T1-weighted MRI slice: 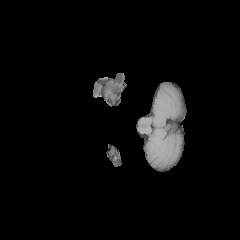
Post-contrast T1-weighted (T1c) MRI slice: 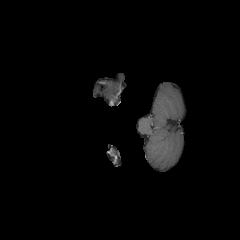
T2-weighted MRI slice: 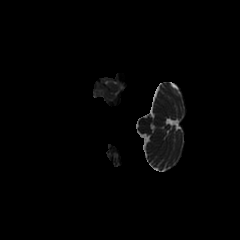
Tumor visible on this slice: no